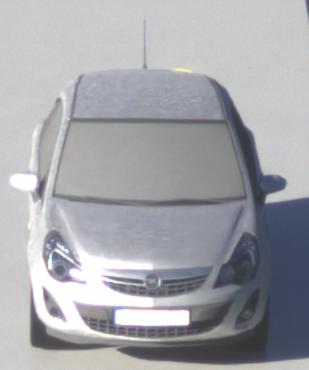
Make: Opel
Model: Corsa 1.2
Detailed model: Corsa (D)
Model produced from: 2011/01
Model produced until: 2014/08
Doors: 3
Color: white
Road condition: wet road
Daytime: sunrise or sunset
Contrast: medium contrast